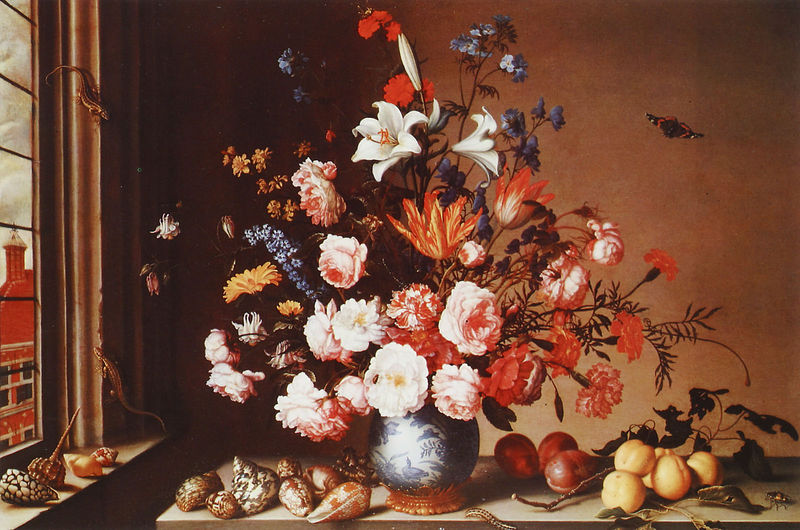
Titel: Vase mit Blumen, Muscheln und Früchte
Künstler: Balthasar van der Ast
Institution: Dessau, Staatliche Galerie Schloß Georgium
Schlagwörter: blau, blätter, dunkel, gemälde, himmel, schatten, wolken, stadt, blumen, braun, fenster, licht, raum, tisch, blüte, blüten, haus, obst, rose, rosen, rot, tier, tiere, barock, holland, niederlande, gold, blatt, pflanzen, früchte, stilleben, stillleben, vase, äpfel, blumenvase, tulpen, stofflichkeit, blumenstrauß, bouquet, strauß, tulpe, birnen, arrangement, meeresfrüchte, sprossen, niederländisch, lilie, nelke, schmetterling, welk, fries, efeu, iris, pfirsich, echse, muschel, aprikosen, insekt, muscheln, pfirsiche, schnecke, käfer, nelken, schnecken, lilien, raupe, zapfen, akelei, eidechse, eidechsen, tannenzapfen, orchidee, risch, quitten, schmetterlin, arrangement in rot, memento mori fenster